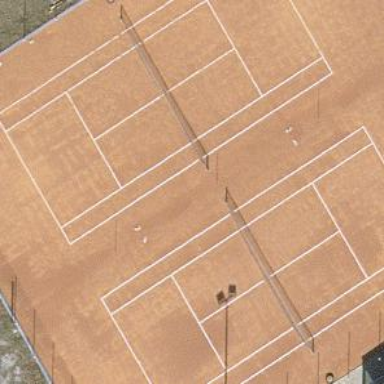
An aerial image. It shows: Tennis court in leisure pitch.